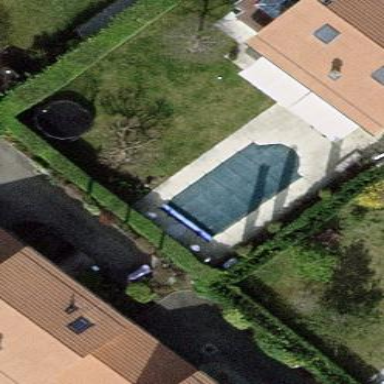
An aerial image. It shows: Outdoor swimming pool on leisure land.